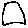
Label: square